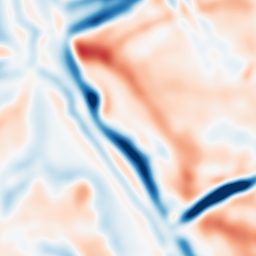
Category: multiscale
Decomposition family: dog
Decomposition parameters: sigma_low: 5
sigma_high: 5
Upsampling method: quadratic
Upsampling parameters: scale: 4
Upsampling scale: 4